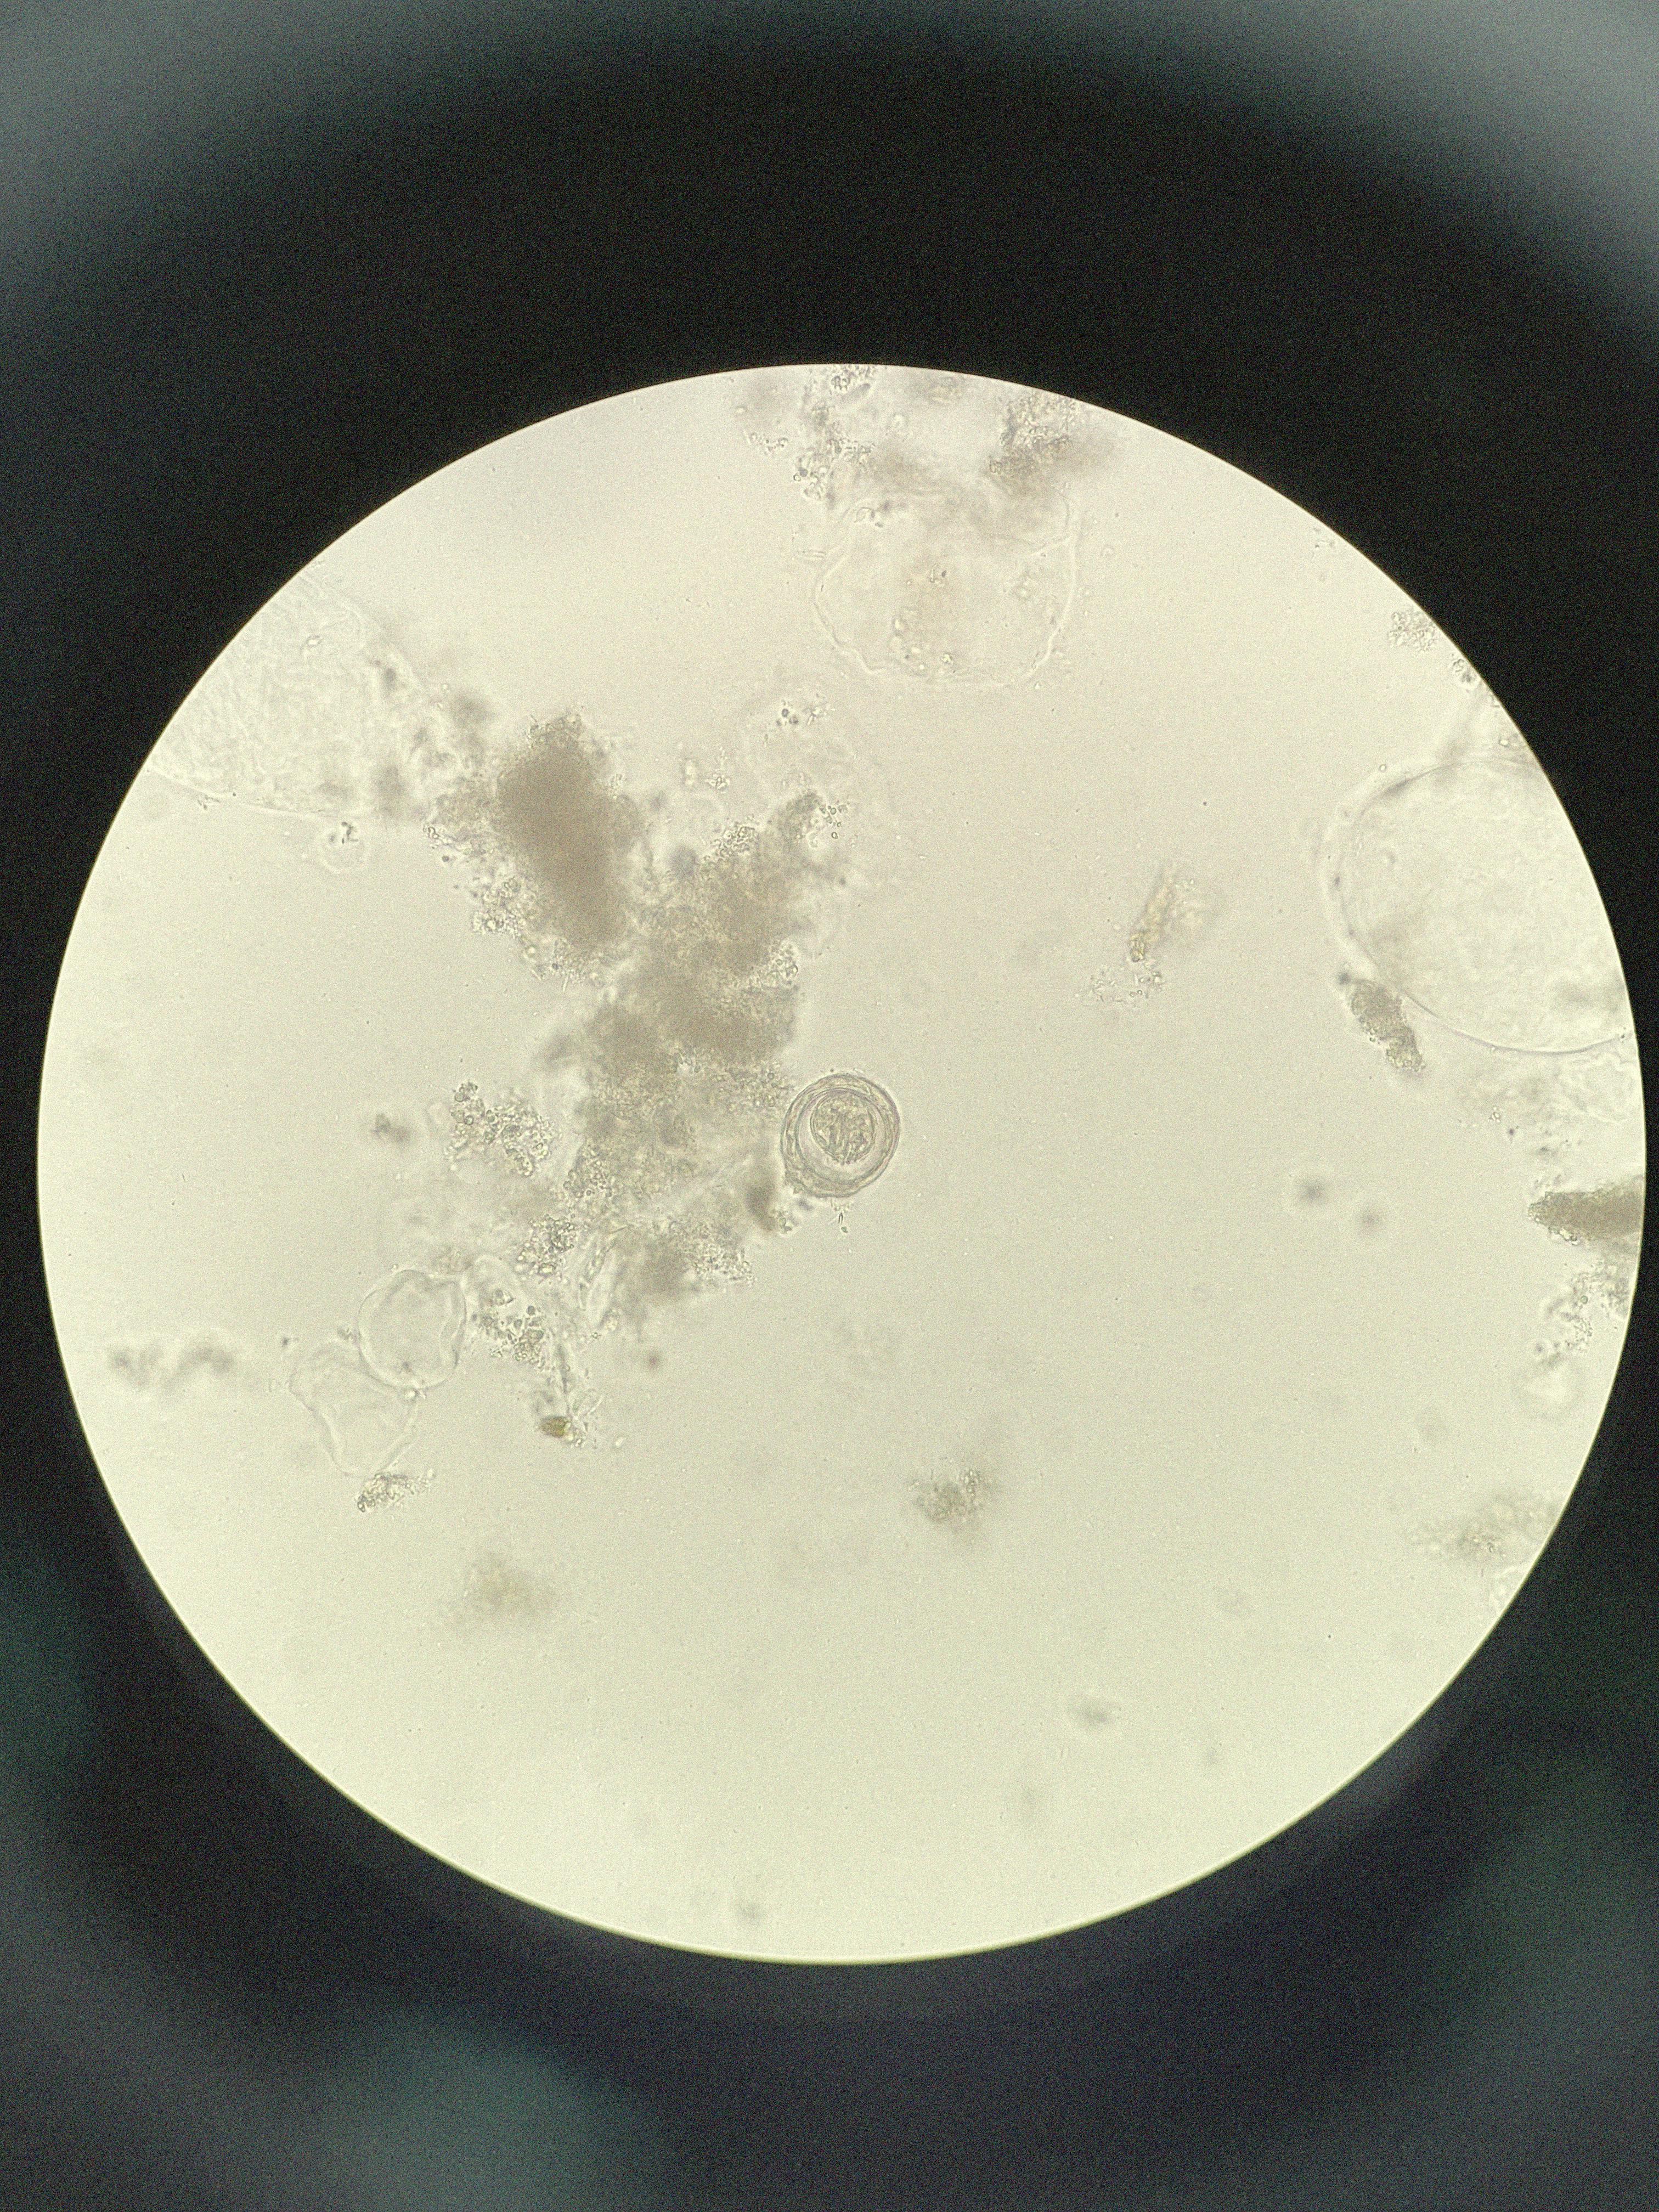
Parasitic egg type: Hymenolepis nana